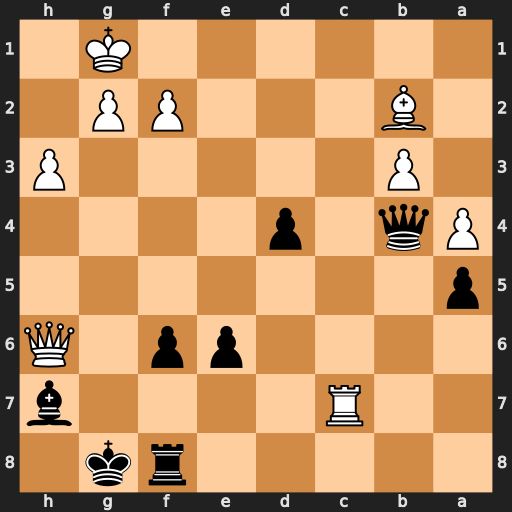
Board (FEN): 5rk1/2R4b/4pp1Q/p7/Pq1p4/1P5P/1B3PP1/6K1
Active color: b
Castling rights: -
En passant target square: -
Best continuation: Qe1+ Kh2 Qe5+ f4 Qxc7